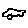
Label: car